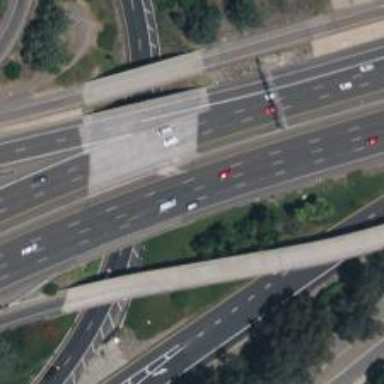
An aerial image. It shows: Motorway bridge.